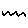
Label: zigzag